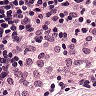
Metastatic tissue present: no